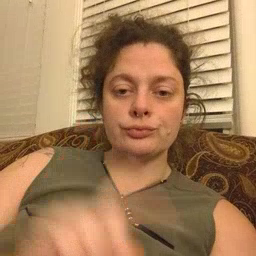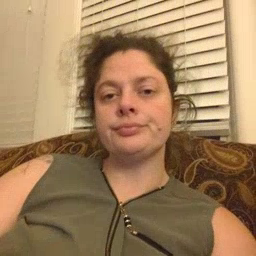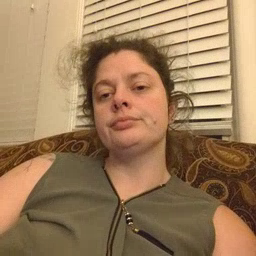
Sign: where